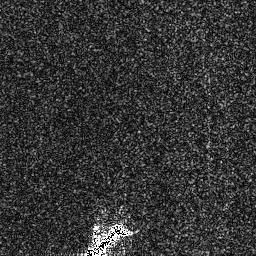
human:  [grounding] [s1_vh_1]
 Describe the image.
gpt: In the satellite image, there is  <ref>1 medium ship </ref> <box>[[31, 85, 49, 99, 0]]</box> located at bottom.